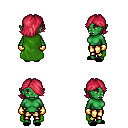
a pixel art fantasy rpg character, female body template, orc, green skin, green cape, gold greaves, ruby red swoop hairstyle, gold gloves, black slippers, four views (front, back, left, right), 2x2 character sprite sheet, small pixel art, hard edges, no anti-aliasing